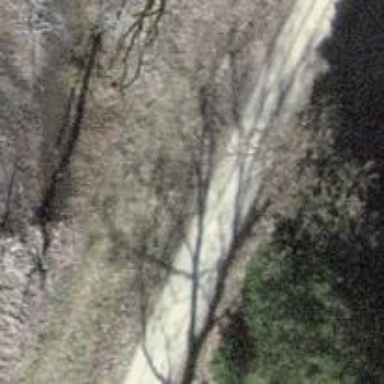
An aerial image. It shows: Gravel track with grade2 quality.